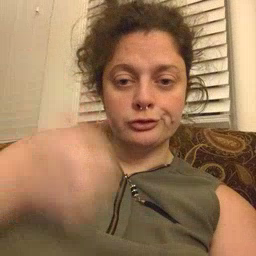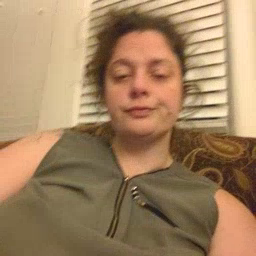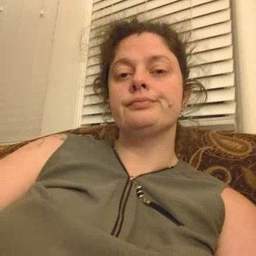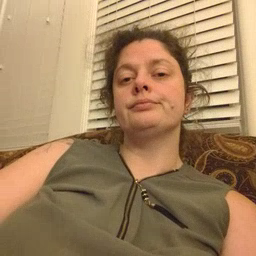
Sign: better